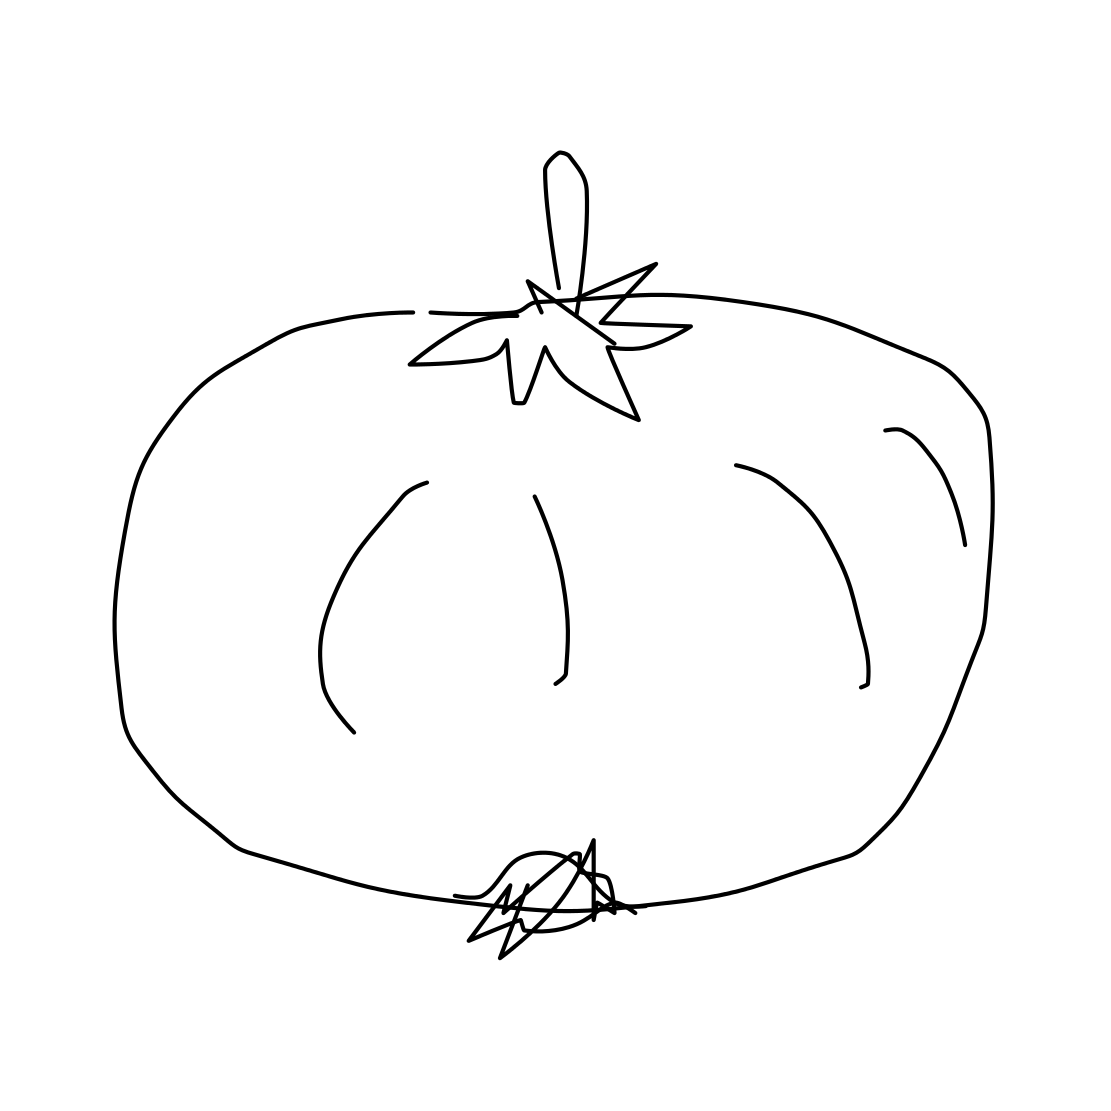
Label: tomato